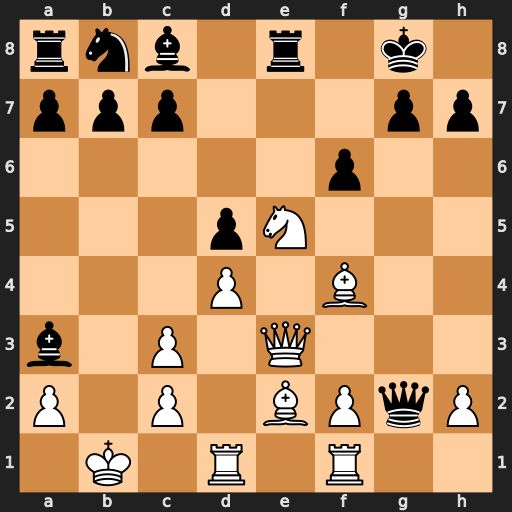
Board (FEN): rnb1r1k1/ppp3pp/5p2/3pN3/3P1B2/b1P1Q3/P1P1BPqP/1K1R1R2
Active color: w
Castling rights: -
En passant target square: -
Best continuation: Rg1 Qh3 Rxg7+ Kxg7 Rg1+